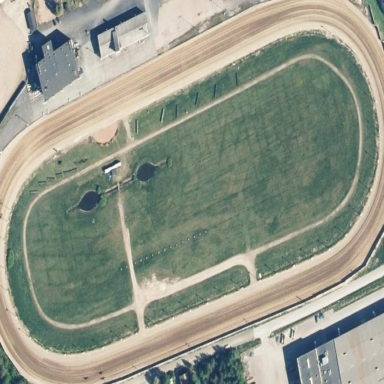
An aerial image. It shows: Track on leisure land used for horse racing.